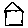
Label: house